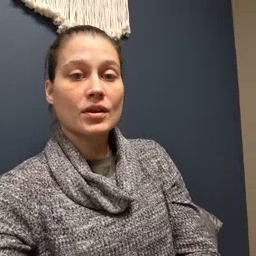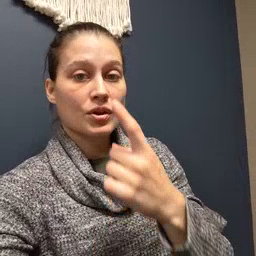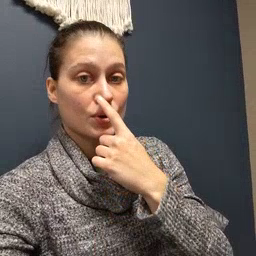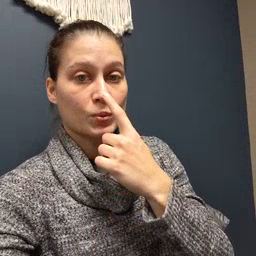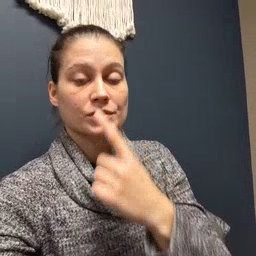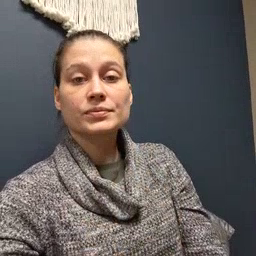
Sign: nose